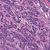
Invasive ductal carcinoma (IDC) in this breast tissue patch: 1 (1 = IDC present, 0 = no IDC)